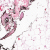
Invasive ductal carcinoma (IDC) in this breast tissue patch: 0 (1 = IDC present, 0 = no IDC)